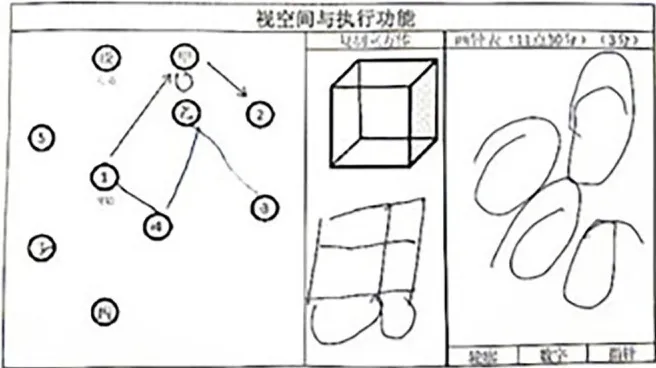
MRI, MRA and visuospatial and executing skills of the dominant hand results of a patient with alien hand syndrome. The patient failed to recognize spatial structure, known as constructional apraxia (G). ADC, apparent diffusion coefficient; DWI, diffusion-weighted imaging; FLAIR, fluid-attenuated inversion recovery; MRA, magnetic resonance angiogram; MRI, magnetic resonance imaging; T2WI, T2-weighted imaging.
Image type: radiology (mri)